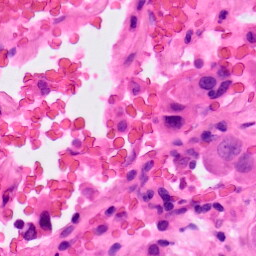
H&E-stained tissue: Lung